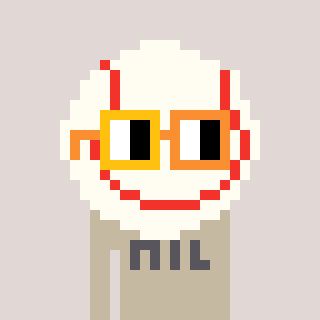
a pixel art character with square yellow and orange glasses, a baseball ball-shaped head and a bege-colored body on a warm background